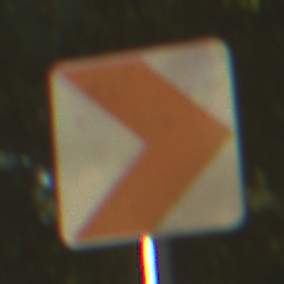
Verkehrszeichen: RichtungstafelnInKurvenKleinLinks
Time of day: SunriseSunset
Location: Outdoor (Suburban)
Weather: Clear
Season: NotSpecified
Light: Natural